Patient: sex M, age 34
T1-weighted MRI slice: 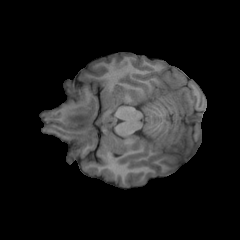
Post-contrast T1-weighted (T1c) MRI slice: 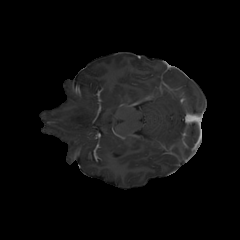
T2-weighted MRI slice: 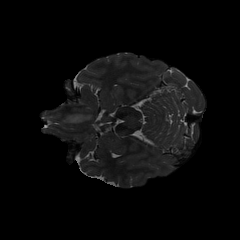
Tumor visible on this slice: yes
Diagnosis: Astrocytoma, IDH-mutant
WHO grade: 2